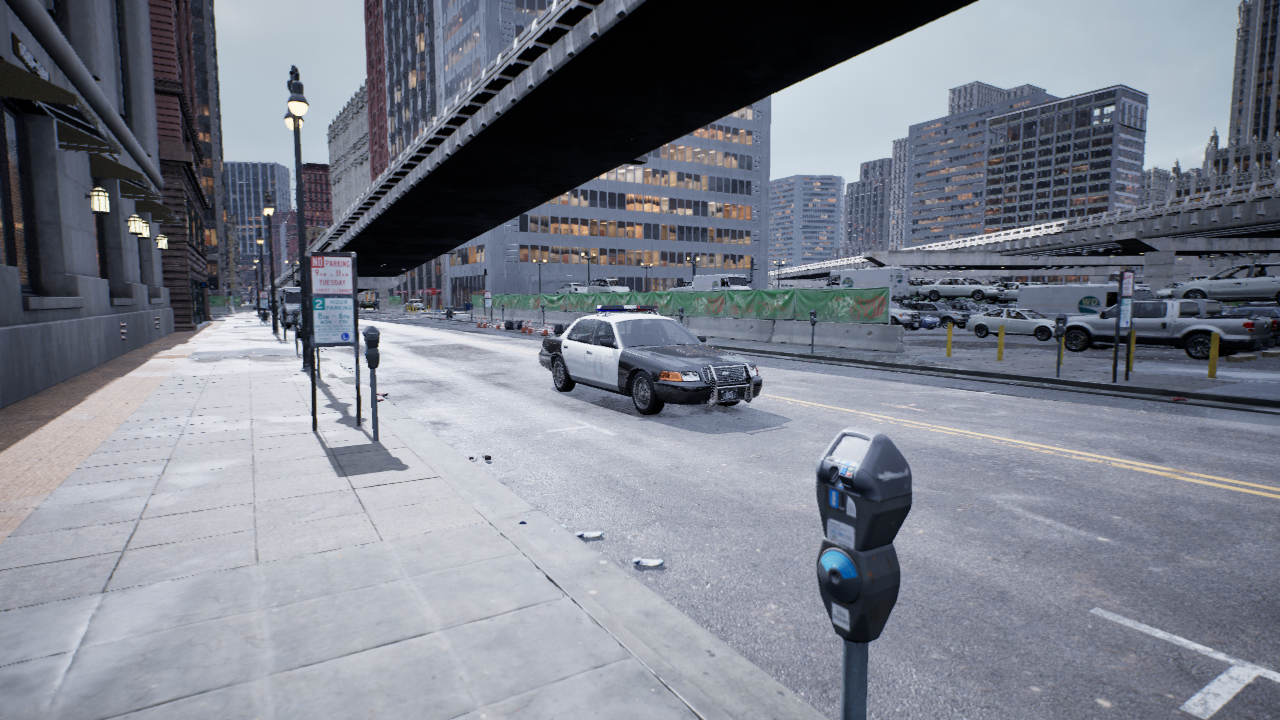
Venue: downtown
Lighting: overcast
Vehicle rig: sedan